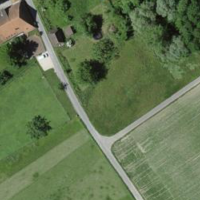
EUNIS habitat code: 52
Species observed at this site:
Echium vulgare